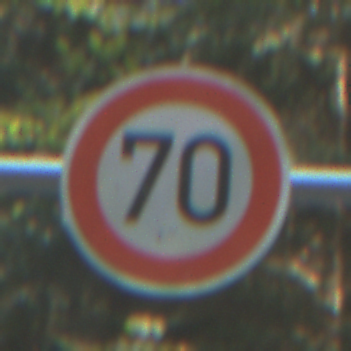
Verkehrszeichen: Geschwindigkeit70
Umgebung: Outdoor, Nature
Tageszeit: MorningAfternoon
Wetter: Clear
Licht: Natural
Jahreszeit: NotSpecified
Kontrast: LowContrast